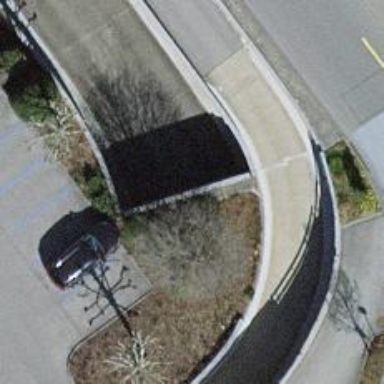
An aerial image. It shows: Retaining wall.